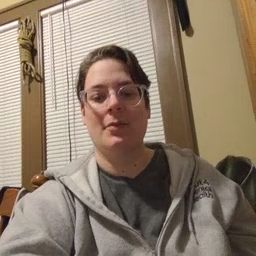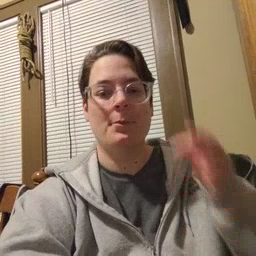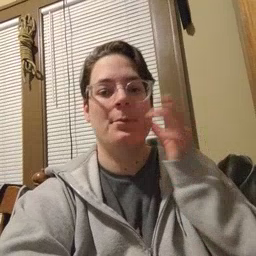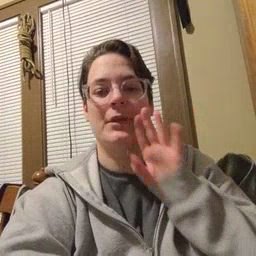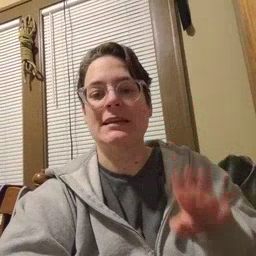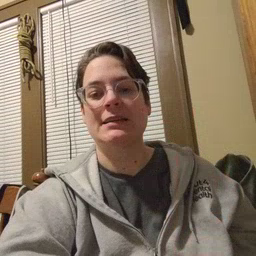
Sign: bee